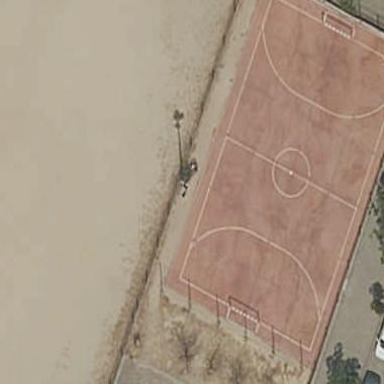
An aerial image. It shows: Basketball court with asphalt surface.